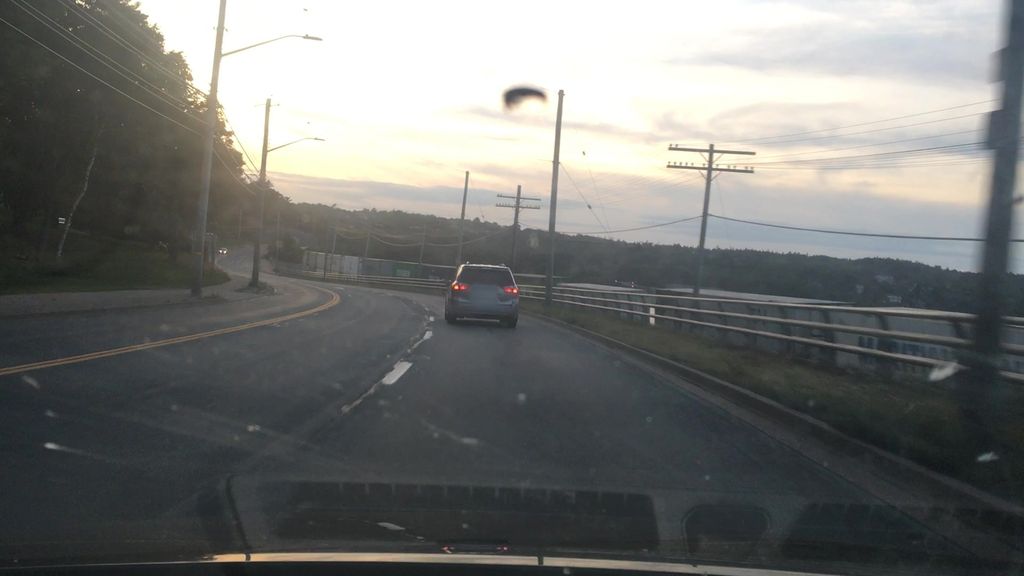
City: halifax